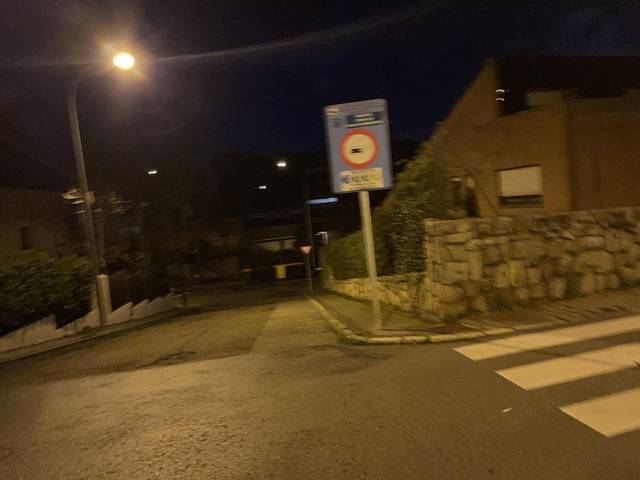
Region: Spain
Coordinates: 40.473, -3.836